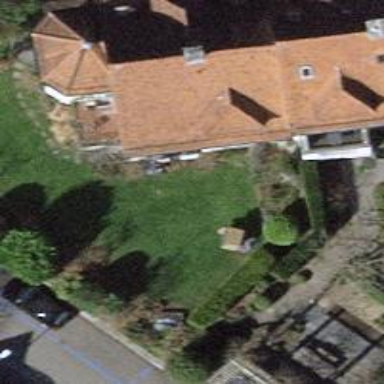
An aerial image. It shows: Building with gabled roof.